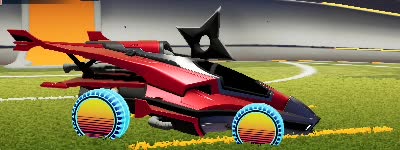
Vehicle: aftershock